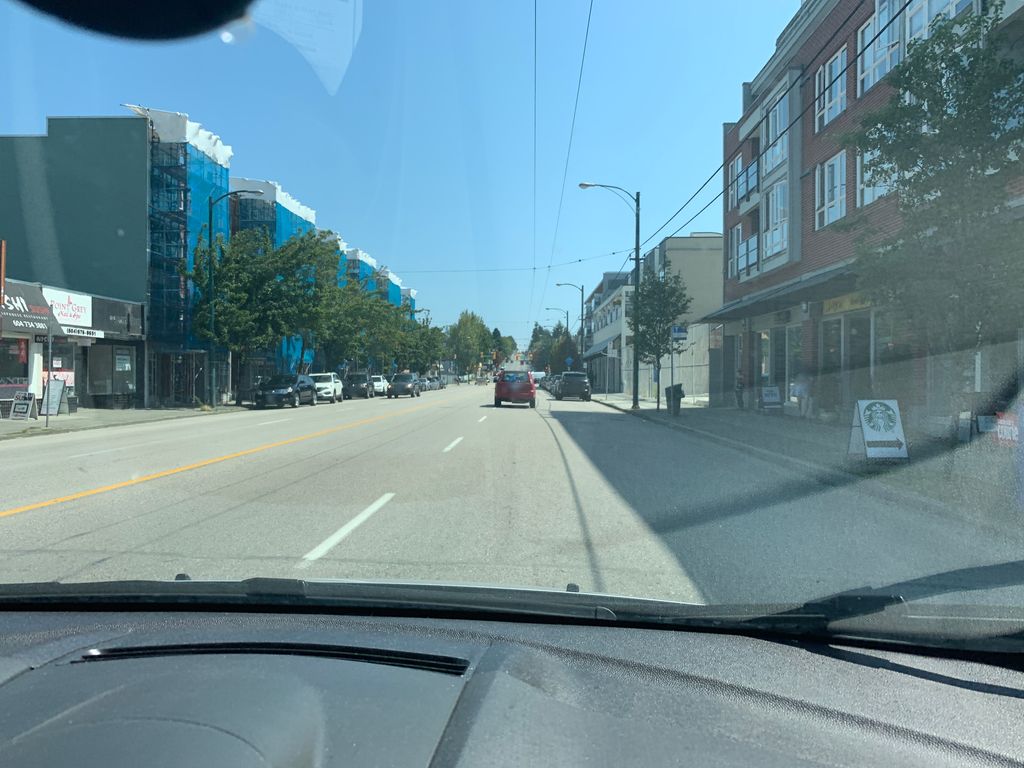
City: vancouver